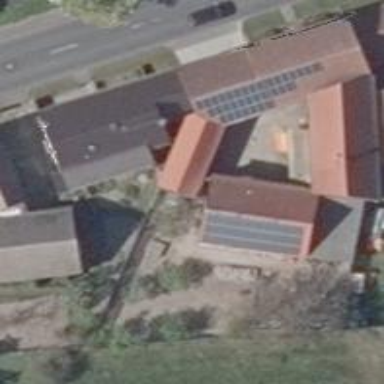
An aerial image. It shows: Solar power generator utilizing photovoltaic technology with solar photovoltaic panels.